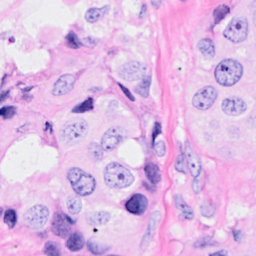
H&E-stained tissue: Breast